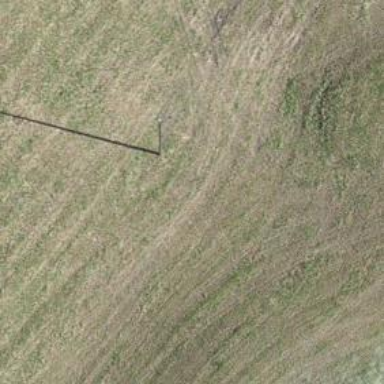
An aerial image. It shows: Utility pole as the man-made structure.